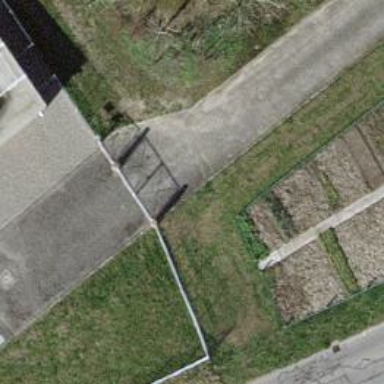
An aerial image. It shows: Gate.